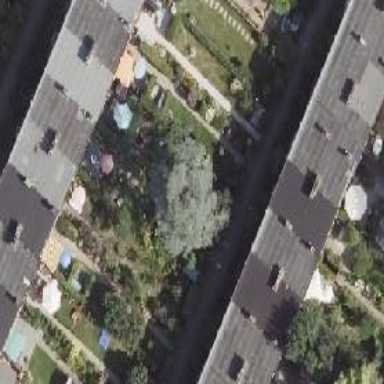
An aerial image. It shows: Residential garden area classified as leisure land.